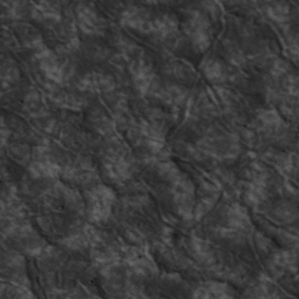
Label: non_frost